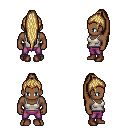
a pixel art fantasy rpg character, male body template, human, dark skin, white pirate shirt, magenta pants, blonde extra-long topknot hairstyle, brown shoes, four views (front, back, left, right), 2x2 character sprite sheet, small pixel art, hard edges, no anti-aliasing